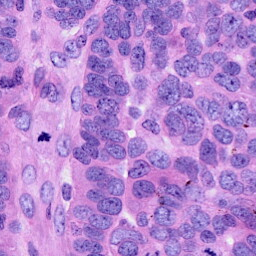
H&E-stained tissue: Ovarian